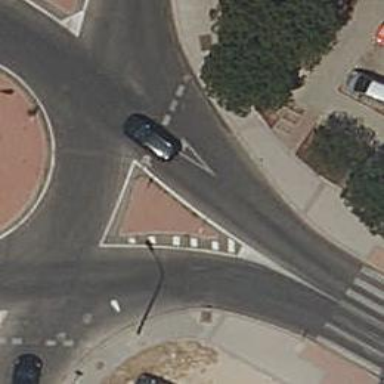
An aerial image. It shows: Road with "give way" sign.